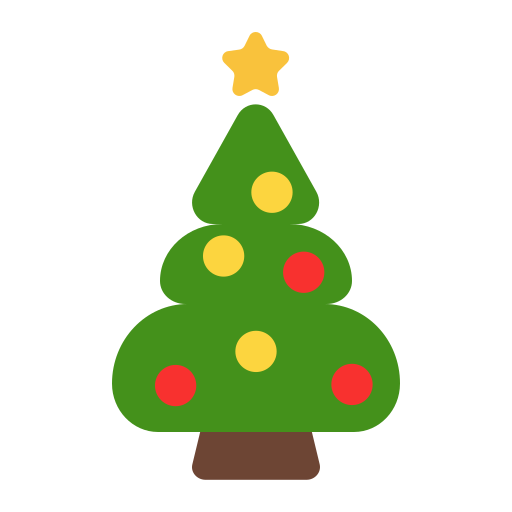
christmas tree flat